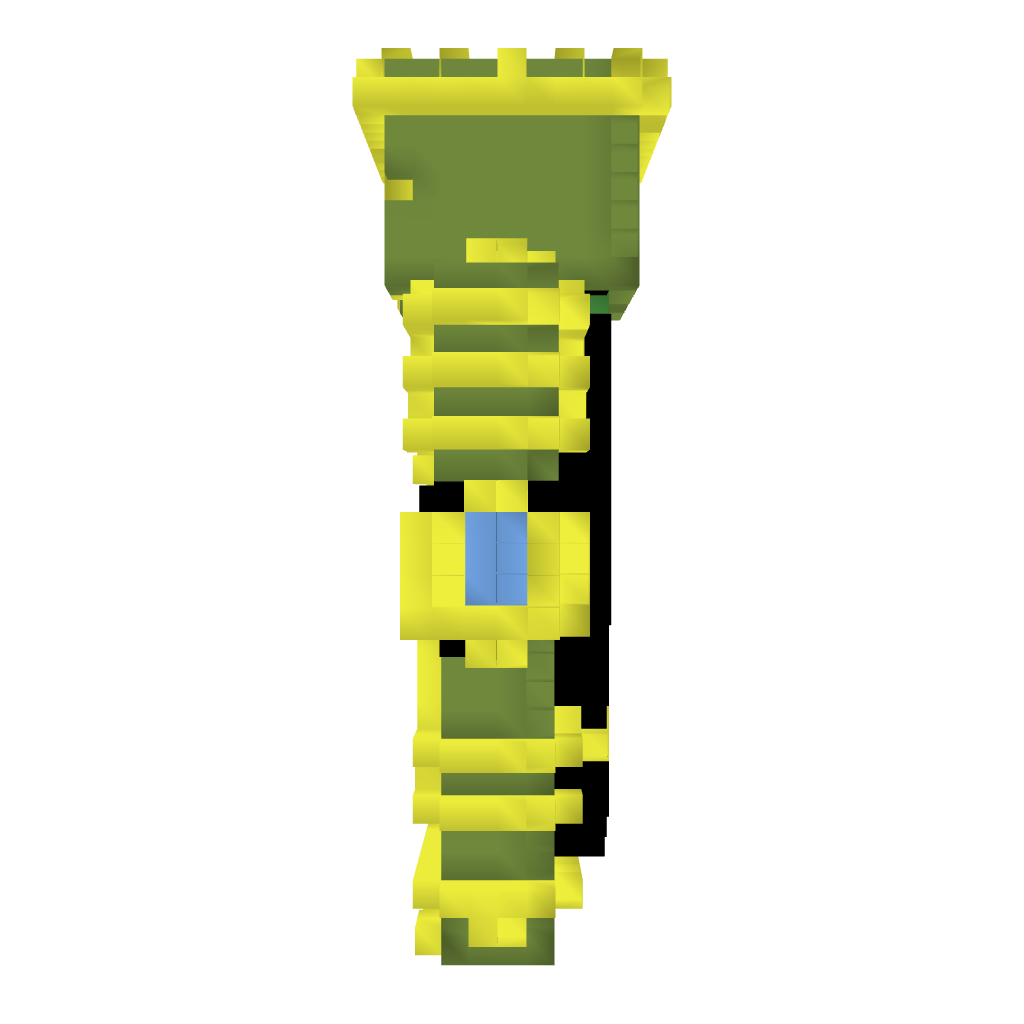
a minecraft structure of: BossModz8 Statue high quality